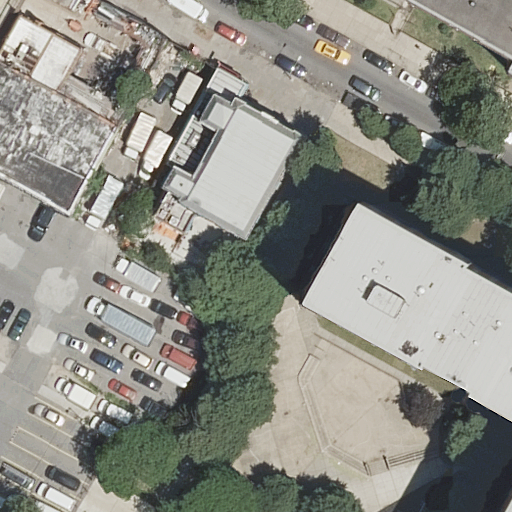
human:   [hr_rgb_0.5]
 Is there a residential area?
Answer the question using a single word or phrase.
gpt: yes

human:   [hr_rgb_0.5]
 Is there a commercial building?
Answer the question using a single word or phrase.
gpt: no

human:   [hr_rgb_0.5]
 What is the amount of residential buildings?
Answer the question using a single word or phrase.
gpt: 4

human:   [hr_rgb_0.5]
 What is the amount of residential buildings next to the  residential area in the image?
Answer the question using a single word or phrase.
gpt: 4

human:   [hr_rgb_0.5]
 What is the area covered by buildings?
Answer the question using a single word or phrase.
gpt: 2147m2

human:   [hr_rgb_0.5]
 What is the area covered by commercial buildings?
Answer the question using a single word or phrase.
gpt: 0m2

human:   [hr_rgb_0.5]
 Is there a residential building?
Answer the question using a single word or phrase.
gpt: yes

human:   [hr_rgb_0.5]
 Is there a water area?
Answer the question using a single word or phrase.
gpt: no

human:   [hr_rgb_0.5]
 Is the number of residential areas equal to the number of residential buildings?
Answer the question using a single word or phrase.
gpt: no

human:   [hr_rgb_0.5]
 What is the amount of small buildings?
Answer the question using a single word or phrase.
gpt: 0

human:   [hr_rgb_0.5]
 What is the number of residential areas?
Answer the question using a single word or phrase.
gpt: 1

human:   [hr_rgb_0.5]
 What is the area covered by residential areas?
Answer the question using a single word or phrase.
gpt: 16m2

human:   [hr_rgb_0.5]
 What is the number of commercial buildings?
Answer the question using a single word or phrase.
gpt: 0

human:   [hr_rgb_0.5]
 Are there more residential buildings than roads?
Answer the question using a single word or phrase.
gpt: yes

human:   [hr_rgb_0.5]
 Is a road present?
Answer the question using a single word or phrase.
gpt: yes

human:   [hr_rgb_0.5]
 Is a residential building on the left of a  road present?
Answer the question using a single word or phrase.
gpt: yes

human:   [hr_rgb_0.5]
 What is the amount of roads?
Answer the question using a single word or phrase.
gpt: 2

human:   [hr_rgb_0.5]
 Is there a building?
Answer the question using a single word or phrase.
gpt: yes

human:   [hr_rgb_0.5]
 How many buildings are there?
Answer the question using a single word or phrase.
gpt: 4

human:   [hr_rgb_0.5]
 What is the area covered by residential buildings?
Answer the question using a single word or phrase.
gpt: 2147m2

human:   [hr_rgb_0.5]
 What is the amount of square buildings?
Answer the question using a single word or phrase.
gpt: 0

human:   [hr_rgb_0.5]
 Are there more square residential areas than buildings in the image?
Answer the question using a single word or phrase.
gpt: no

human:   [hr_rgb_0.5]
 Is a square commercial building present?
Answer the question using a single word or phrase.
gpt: no

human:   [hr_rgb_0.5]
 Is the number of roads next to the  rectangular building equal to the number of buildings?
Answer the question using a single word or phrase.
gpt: no

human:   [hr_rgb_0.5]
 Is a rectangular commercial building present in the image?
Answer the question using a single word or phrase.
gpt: no

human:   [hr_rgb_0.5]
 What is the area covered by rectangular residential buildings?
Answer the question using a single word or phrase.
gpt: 129m2

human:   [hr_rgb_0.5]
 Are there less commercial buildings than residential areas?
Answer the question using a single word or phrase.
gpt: yes

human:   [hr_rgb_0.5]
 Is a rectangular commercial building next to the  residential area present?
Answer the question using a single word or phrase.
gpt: no

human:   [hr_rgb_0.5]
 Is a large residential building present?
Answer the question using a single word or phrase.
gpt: yes

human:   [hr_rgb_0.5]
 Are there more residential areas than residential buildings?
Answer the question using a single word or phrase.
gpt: no

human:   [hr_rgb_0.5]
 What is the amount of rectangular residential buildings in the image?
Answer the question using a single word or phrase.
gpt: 1

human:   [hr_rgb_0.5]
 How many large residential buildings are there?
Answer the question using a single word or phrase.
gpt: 2

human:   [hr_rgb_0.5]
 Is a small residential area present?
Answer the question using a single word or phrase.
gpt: yes

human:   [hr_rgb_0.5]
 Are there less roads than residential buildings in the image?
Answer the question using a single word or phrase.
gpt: yes

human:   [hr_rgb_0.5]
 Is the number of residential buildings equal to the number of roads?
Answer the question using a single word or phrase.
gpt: no

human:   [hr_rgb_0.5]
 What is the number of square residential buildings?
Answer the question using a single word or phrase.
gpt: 0

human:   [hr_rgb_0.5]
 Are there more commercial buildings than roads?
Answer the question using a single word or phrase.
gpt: no

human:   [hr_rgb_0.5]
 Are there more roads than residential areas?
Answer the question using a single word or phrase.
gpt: yes

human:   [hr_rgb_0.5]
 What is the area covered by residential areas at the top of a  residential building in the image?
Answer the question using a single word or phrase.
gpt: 16m2

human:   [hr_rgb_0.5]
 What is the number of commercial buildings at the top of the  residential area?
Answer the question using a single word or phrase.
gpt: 0

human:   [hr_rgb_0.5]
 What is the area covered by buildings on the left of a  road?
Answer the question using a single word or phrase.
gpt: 630m2

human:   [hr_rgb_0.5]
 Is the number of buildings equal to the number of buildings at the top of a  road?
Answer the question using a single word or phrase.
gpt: no

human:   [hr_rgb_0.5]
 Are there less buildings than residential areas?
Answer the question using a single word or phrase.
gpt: no

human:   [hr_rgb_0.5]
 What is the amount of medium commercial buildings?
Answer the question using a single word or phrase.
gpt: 0

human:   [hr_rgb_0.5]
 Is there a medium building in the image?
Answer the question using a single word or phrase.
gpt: yes

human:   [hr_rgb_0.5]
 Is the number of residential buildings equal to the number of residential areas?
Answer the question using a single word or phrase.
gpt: no

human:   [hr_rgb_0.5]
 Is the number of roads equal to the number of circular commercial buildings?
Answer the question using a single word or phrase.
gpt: no

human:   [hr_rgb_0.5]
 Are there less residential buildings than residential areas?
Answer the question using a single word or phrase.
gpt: no

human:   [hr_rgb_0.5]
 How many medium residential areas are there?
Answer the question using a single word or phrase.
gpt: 0

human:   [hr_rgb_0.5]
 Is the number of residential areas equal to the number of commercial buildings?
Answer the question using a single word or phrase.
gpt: no

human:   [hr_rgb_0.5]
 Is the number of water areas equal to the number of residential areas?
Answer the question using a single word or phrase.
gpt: no

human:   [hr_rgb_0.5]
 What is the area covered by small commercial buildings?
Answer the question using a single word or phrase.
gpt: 0m2

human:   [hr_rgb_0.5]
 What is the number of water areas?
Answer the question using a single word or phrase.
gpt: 0

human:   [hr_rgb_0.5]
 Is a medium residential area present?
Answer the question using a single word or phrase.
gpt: no

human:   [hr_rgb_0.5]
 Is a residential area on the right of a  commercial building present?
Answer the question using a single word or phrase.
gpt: no

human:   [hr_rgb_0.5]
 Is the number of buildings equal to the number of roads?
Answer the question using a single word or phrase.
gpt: no

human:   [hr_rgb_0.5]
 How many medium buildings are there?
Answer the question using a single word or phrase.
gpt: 2

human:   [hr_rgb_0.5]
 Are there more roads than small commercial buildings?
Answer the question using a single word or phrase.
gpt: yes

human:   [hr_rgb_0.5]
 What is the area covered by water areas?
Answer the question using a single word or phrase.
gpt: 0m2

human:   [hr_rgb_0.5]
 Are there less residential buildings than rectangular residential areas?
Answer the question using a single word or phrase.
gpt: no

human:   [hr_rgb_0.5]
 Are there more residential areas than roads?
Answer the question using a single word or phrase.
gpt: no

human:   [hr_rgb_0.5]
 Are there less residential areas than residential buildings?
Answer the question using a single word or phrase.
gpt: yes

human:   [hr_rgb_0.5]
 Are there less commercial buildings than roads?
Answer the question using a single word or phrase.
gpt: yes

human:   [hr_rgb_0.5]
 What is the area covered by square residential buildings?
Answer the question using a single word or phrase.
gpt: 0m2